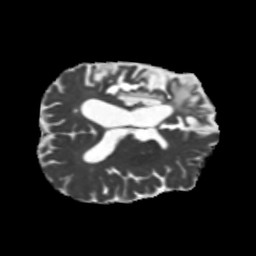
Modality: MD
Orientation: axial
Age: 56
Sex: male
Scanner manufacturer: siemens
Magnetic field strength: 3 T
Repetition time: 5.25 s
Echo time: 0.08 s